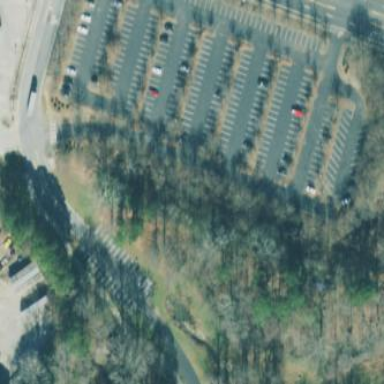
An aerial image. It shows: Parking area with surface parking. It includes park and ride facilities.